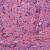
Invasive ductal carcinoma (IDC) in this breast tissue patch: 1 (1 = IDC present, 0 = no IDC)